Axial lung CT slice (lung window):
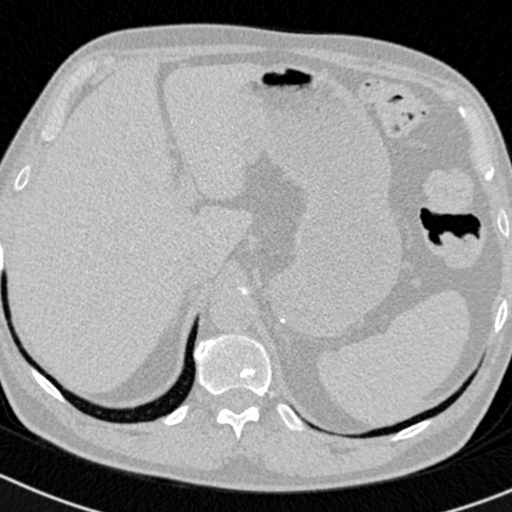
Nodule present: no